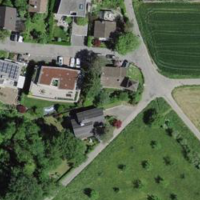
EUNIS habitat code: 25
Species observed at this site:
Juglans regia